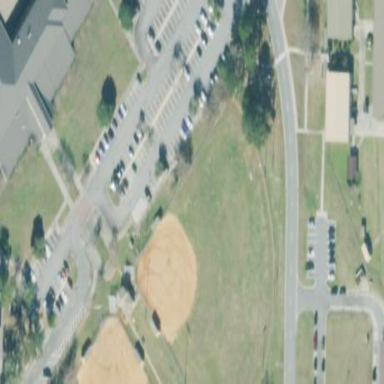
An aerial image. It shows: Baseball pitch for leisure land.